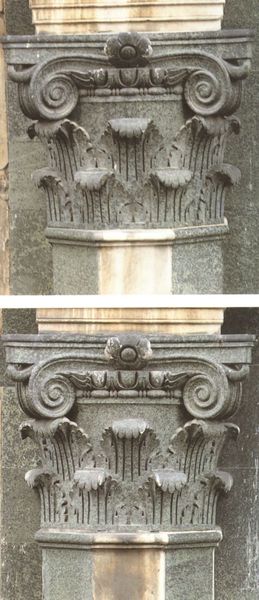
Titel: Baptisterium (Florenz)
Standort: Florenz, Baptisterium (EU - I - Toskana)
Schlagwörter: blätter, blume, blumen, grau, profil, säule, säulen, blüte, ornament, alt, wand, stein, blatt, relief, fotos, zwei, mauer, floral, granit, plinthe, foto, fotografie, blütenblätter, komposit, eckig, beton, kapitelle, neu, kapitell, sims, voluten, antik, volute, dorisch, absatz, schnecken, sechs, korinthisch, verschiebung, eierstab, foro, römisch, sechseck, kapitel, akanthus, palmetten, grichisch, zweireihig, säulenkapitel, kompositkapitel